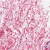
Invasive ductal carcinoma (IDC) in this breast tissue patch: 0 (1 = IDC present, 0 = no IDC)